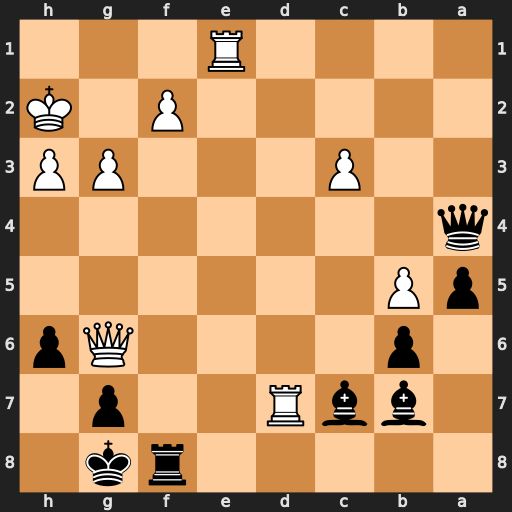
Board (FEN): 5rk1/1bbR2p1/1p4Qp/pP6/q7/2P3PP/5P1K/4R3
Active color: b
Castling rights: -
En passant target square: -
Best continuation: Rxf2+ Kg1 Rg2+ Kf1 Qxb5+ Qd3 Qxd3+